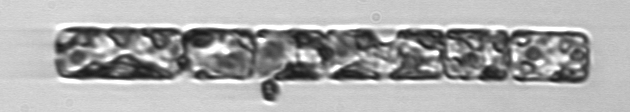
Label: Guinardia_delicatula